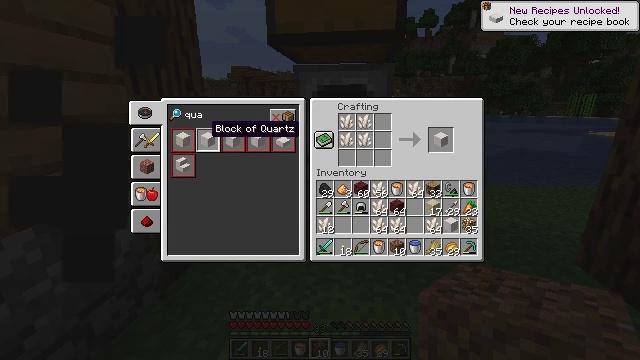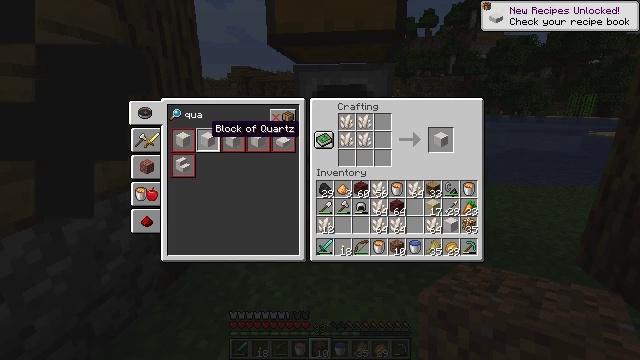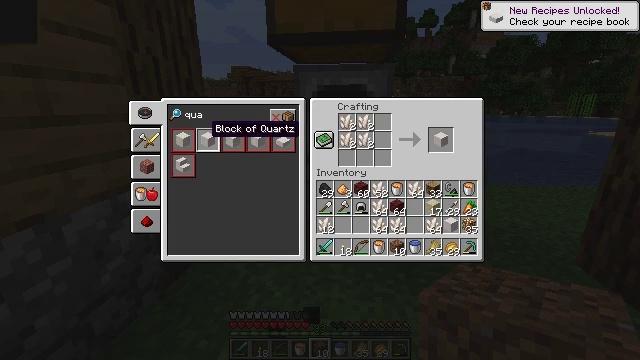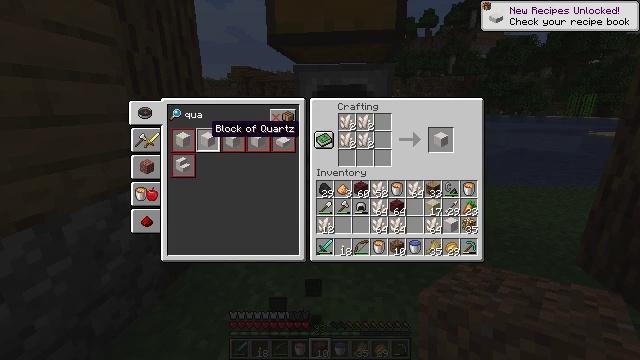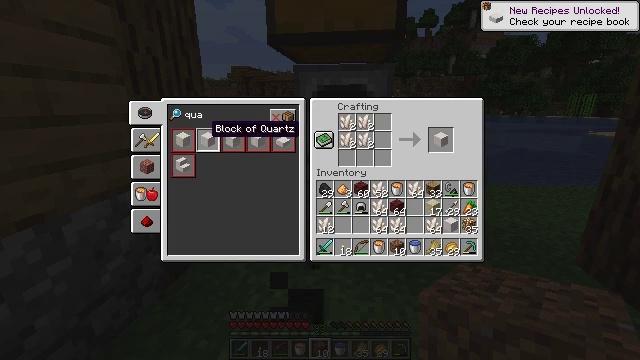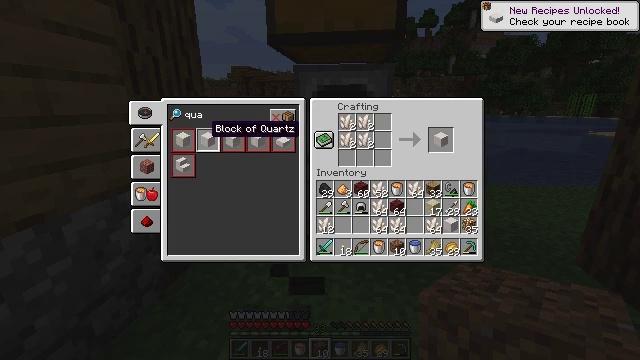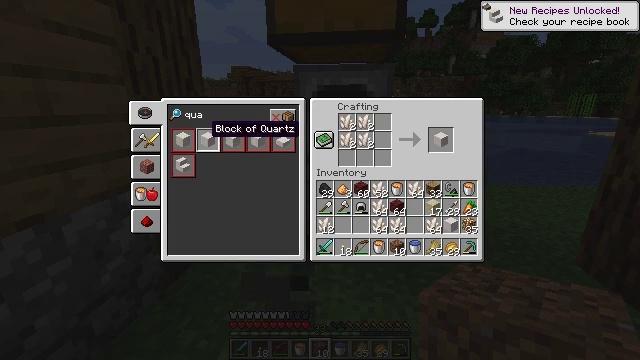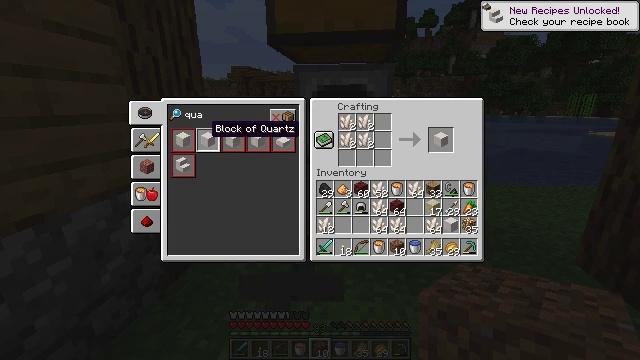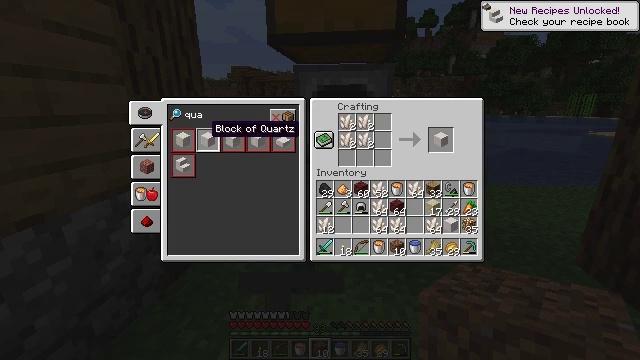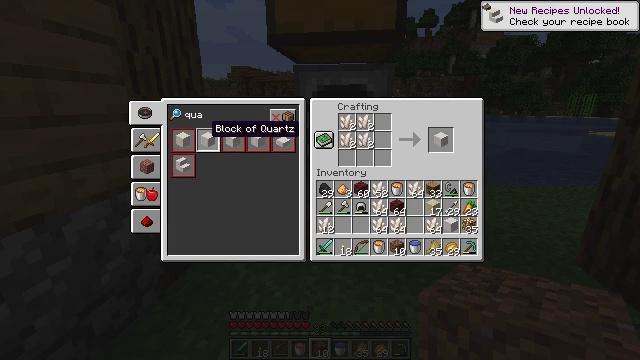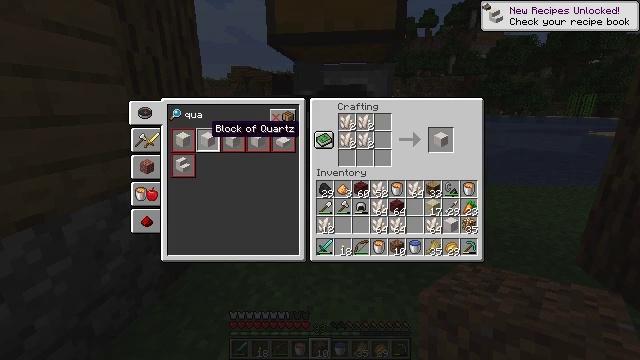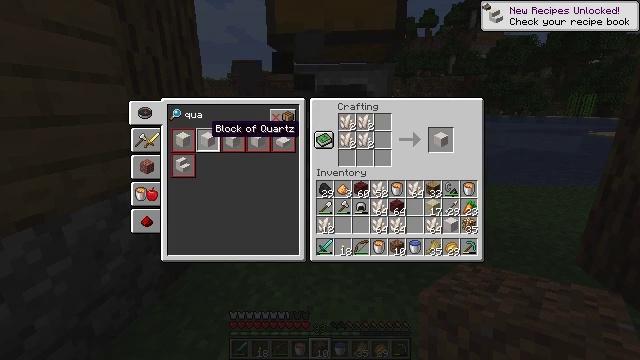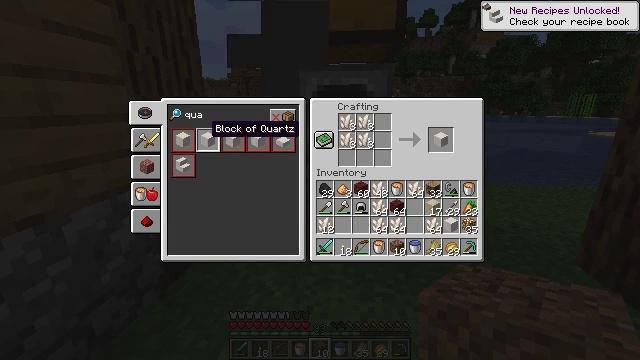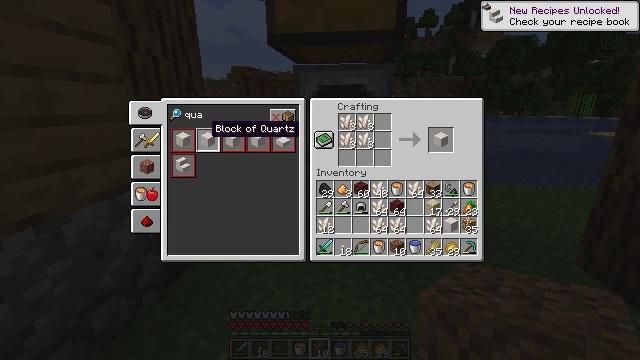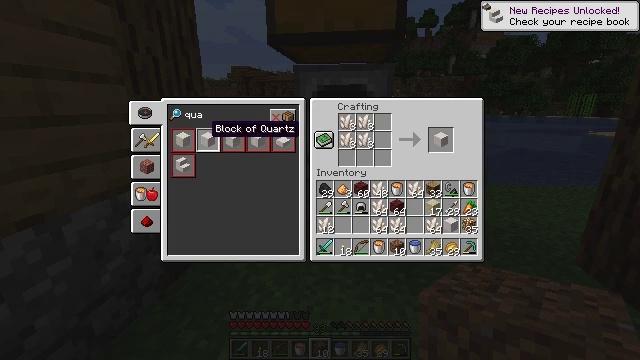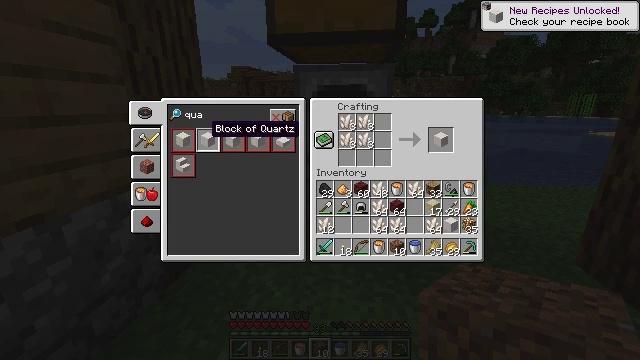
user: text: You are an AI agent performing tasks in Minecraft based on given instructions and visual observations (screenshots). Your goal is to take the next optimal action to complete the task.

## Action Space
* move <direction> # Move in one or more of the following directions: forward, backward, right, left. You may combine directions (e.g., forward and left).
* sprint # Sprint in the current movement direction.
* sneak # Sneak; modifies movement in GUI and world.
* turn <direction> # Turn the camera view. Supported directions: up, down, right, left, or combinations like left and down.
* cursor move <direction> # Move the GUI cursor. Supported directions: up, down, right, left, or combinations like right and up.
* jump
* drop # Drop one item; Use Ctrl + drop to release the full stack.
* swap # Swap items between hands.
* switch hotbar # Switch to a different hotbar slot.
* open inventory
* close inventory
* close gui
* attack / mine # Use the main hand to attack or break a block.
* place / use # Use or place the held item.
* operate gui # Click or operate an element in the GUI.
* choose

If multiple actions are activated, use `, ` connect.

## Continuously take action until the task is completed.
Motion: motion action
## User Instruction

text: Make a quartz block by combining nether quartz.
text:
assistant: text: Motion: no_op
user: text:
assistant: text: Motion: no_op
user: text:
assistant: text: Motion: no_op
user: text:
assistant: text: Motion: no_op
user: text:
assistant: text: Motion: no_op
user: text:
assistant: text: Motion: operate gui
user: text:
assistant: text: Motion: operate gui
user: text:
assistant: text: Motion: operate gui
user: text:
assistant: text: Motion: no_op
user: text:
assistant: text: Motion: operate gui
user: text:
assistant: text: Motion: operate gui
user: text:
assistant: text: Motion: no_op
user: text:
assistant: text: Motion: operate gui
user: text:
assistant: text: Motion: operate gui
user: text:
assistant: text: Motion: operate gui
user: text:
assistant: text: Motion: operate gui
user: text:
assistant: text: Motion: operate gui
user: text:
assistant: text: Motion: operate gui
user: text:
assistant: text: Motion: no_op
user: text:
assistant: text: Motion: operate gui
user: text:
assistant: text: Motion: operate gui
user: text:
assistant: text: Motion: operate gui
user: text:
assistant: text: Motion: operate gui
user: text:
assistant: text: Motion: operate gui
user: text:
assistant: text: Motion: operate gui
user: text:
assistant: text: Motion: operate gui
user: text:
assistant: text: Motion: operate gui
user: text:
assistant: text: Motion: operate gui
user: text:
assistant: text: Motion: operate gui
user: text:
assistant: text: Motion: operate gui